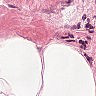
Metastatic tissue present: no